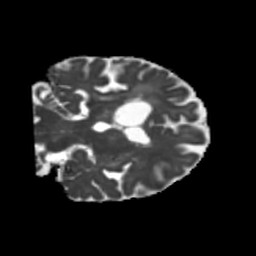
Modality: MD
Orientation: coronal
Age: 75
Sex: female
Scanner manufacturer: siemens
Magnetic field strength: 3 T
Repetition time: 5.25 s
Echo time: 0.08 s